Question: I'm trying to create a custom UITableViewCell.
From XCode 4.6 interface builder, I've set the 'Style' property of the cell to Custom. And added controls to the cell using drag and drop. 2 UILables and a UIButton. It looks like this.

I created a separate class deriving from UITableViewCell to assign the properties of the 3 UI elements and make the changes there. I've set the cell's custom class as DashboardCell from the Identity Inspector as well.
'''
#import <UIKit/UIKit.h>
@interface DashboardCell : UITableViewCell
@property (weak, nonatomic) IBOutlet UILabel *numberOfMails;
@property (weak, nonatomic) IBOutlet UILabel *mailType;
@property (weak, nonatomic) IBOutlet UIButton *numberOfOverdueMails;
@end
'''
'''
#import "DashboardCell.h"
@implementation DashboardCell
- (id)initWithStyle:(UITableViewCellStyle)style reuseIdentifier:(NSString *)reuseIdentifier
{
self = [super initWithStyle:style reuseIdentifier:reuseIdentifier];
if (self) {
[self.numberOfOverdueMails setBackgroundColor:[UIColor colorWithRed:244/255.0f green:119/255.0f blue:125/255.0f alpha:1.0f]];
[self.numberOfOverdueMails setTitle:@"lol" forState:UIControlStateNormal];
}
return self;
}
- (void)setSelected:(BOOL)selected animated:(BOOL)animated
{
[super setSelected:selected animated:animated];
// Configure the view for the selected state
}
@end
'''
In the TableViewController, I have modified the following method to return my custom cell.
'''
- (UITableViewCell *)tableView:(UITableView *)tableView cellForRowAtIndexPath:(NSIndexPath *)indexPath
{
static NSString *CellIdentifier = @"Cell";
DashboardCell *cell = [tableView dequeueReusableCellWithIdentifier:CellIdentifier forIndexPath:indexPath];
if (cell == nil) {
cell = [[DashboardCell alloc] initWithStyle:UITableViewCellStyleDefault reuseIdentifier:CellIdentifier];
}
return cell;
}
'''
My problem is even though the custom button shows up, the changes I've done (changing the background color of the button, changing the title of one UILabel) aren't showing up. What seems to be the mistake here?
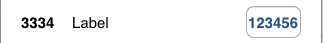
Answer: The method 'initWithStyle:reuseIdentifier:' will not be called because you're using interface builder to create a cell.
You can set the background color and title by overriding the method 'awakeFromNib.'
You can also set these in the method 'tableView:cellForRowAtIndexPath:'